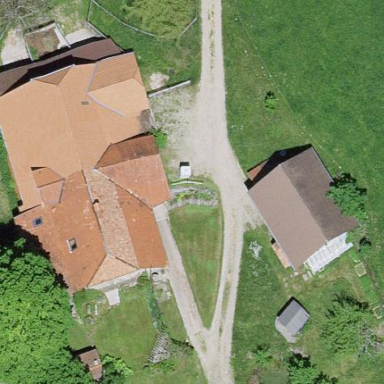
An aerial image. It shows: Farm building.